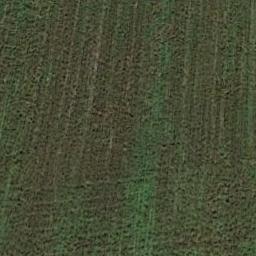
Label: meadow